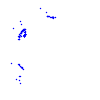
Particle: pion